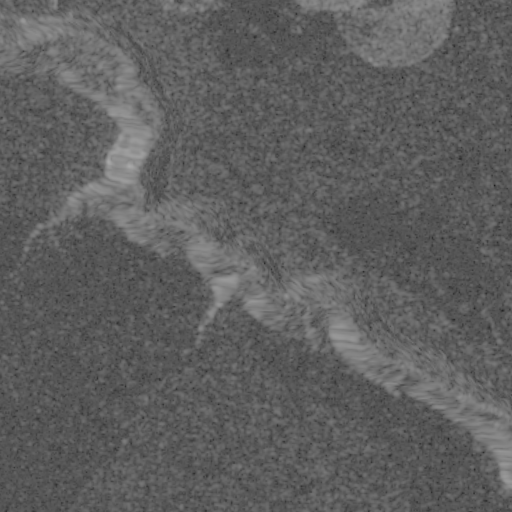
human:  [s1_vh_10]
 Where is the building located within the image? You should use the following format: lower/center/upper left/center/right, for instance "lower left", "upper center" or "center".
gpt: The building is located in the upper center of the image.
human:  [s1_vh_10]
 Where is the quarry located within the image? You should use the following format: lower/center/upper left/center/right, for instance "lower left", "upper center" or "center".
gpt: There is no quarry in the image.

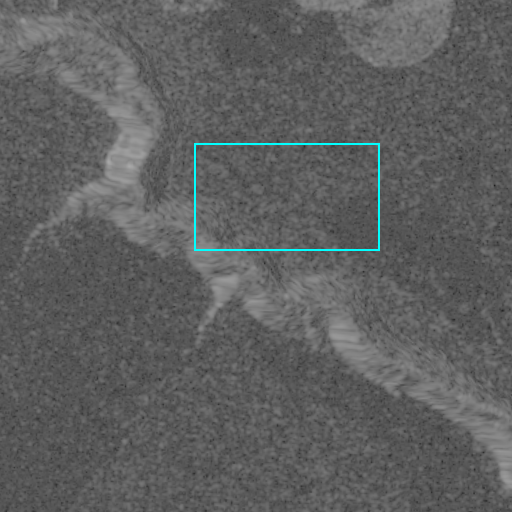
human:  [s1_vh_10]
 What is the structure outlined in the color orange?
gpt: There is no orange outline.
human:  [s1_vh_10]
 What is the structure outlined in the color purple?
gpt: There is no structure outlined in purple.